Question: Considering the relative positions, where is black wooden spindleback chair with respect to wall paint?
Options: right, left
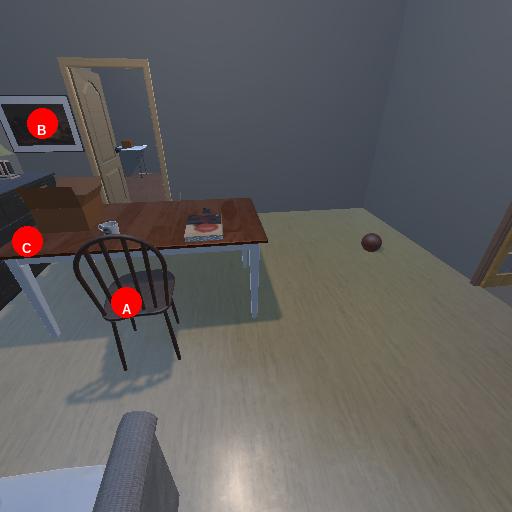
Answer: right